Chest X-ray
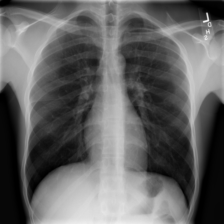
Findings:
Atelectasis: negative
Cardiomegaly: negative
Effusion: negative
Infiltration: negative
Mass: negative
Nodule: negative
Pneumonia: negative
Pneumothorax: negative
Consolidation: negative
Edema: negative
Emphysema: negative
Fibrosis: negative
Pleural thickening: negative
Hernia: negative